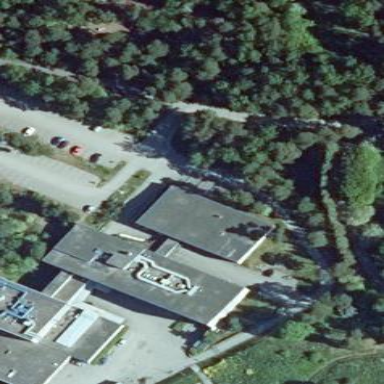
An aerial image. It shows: College building.